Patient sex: M
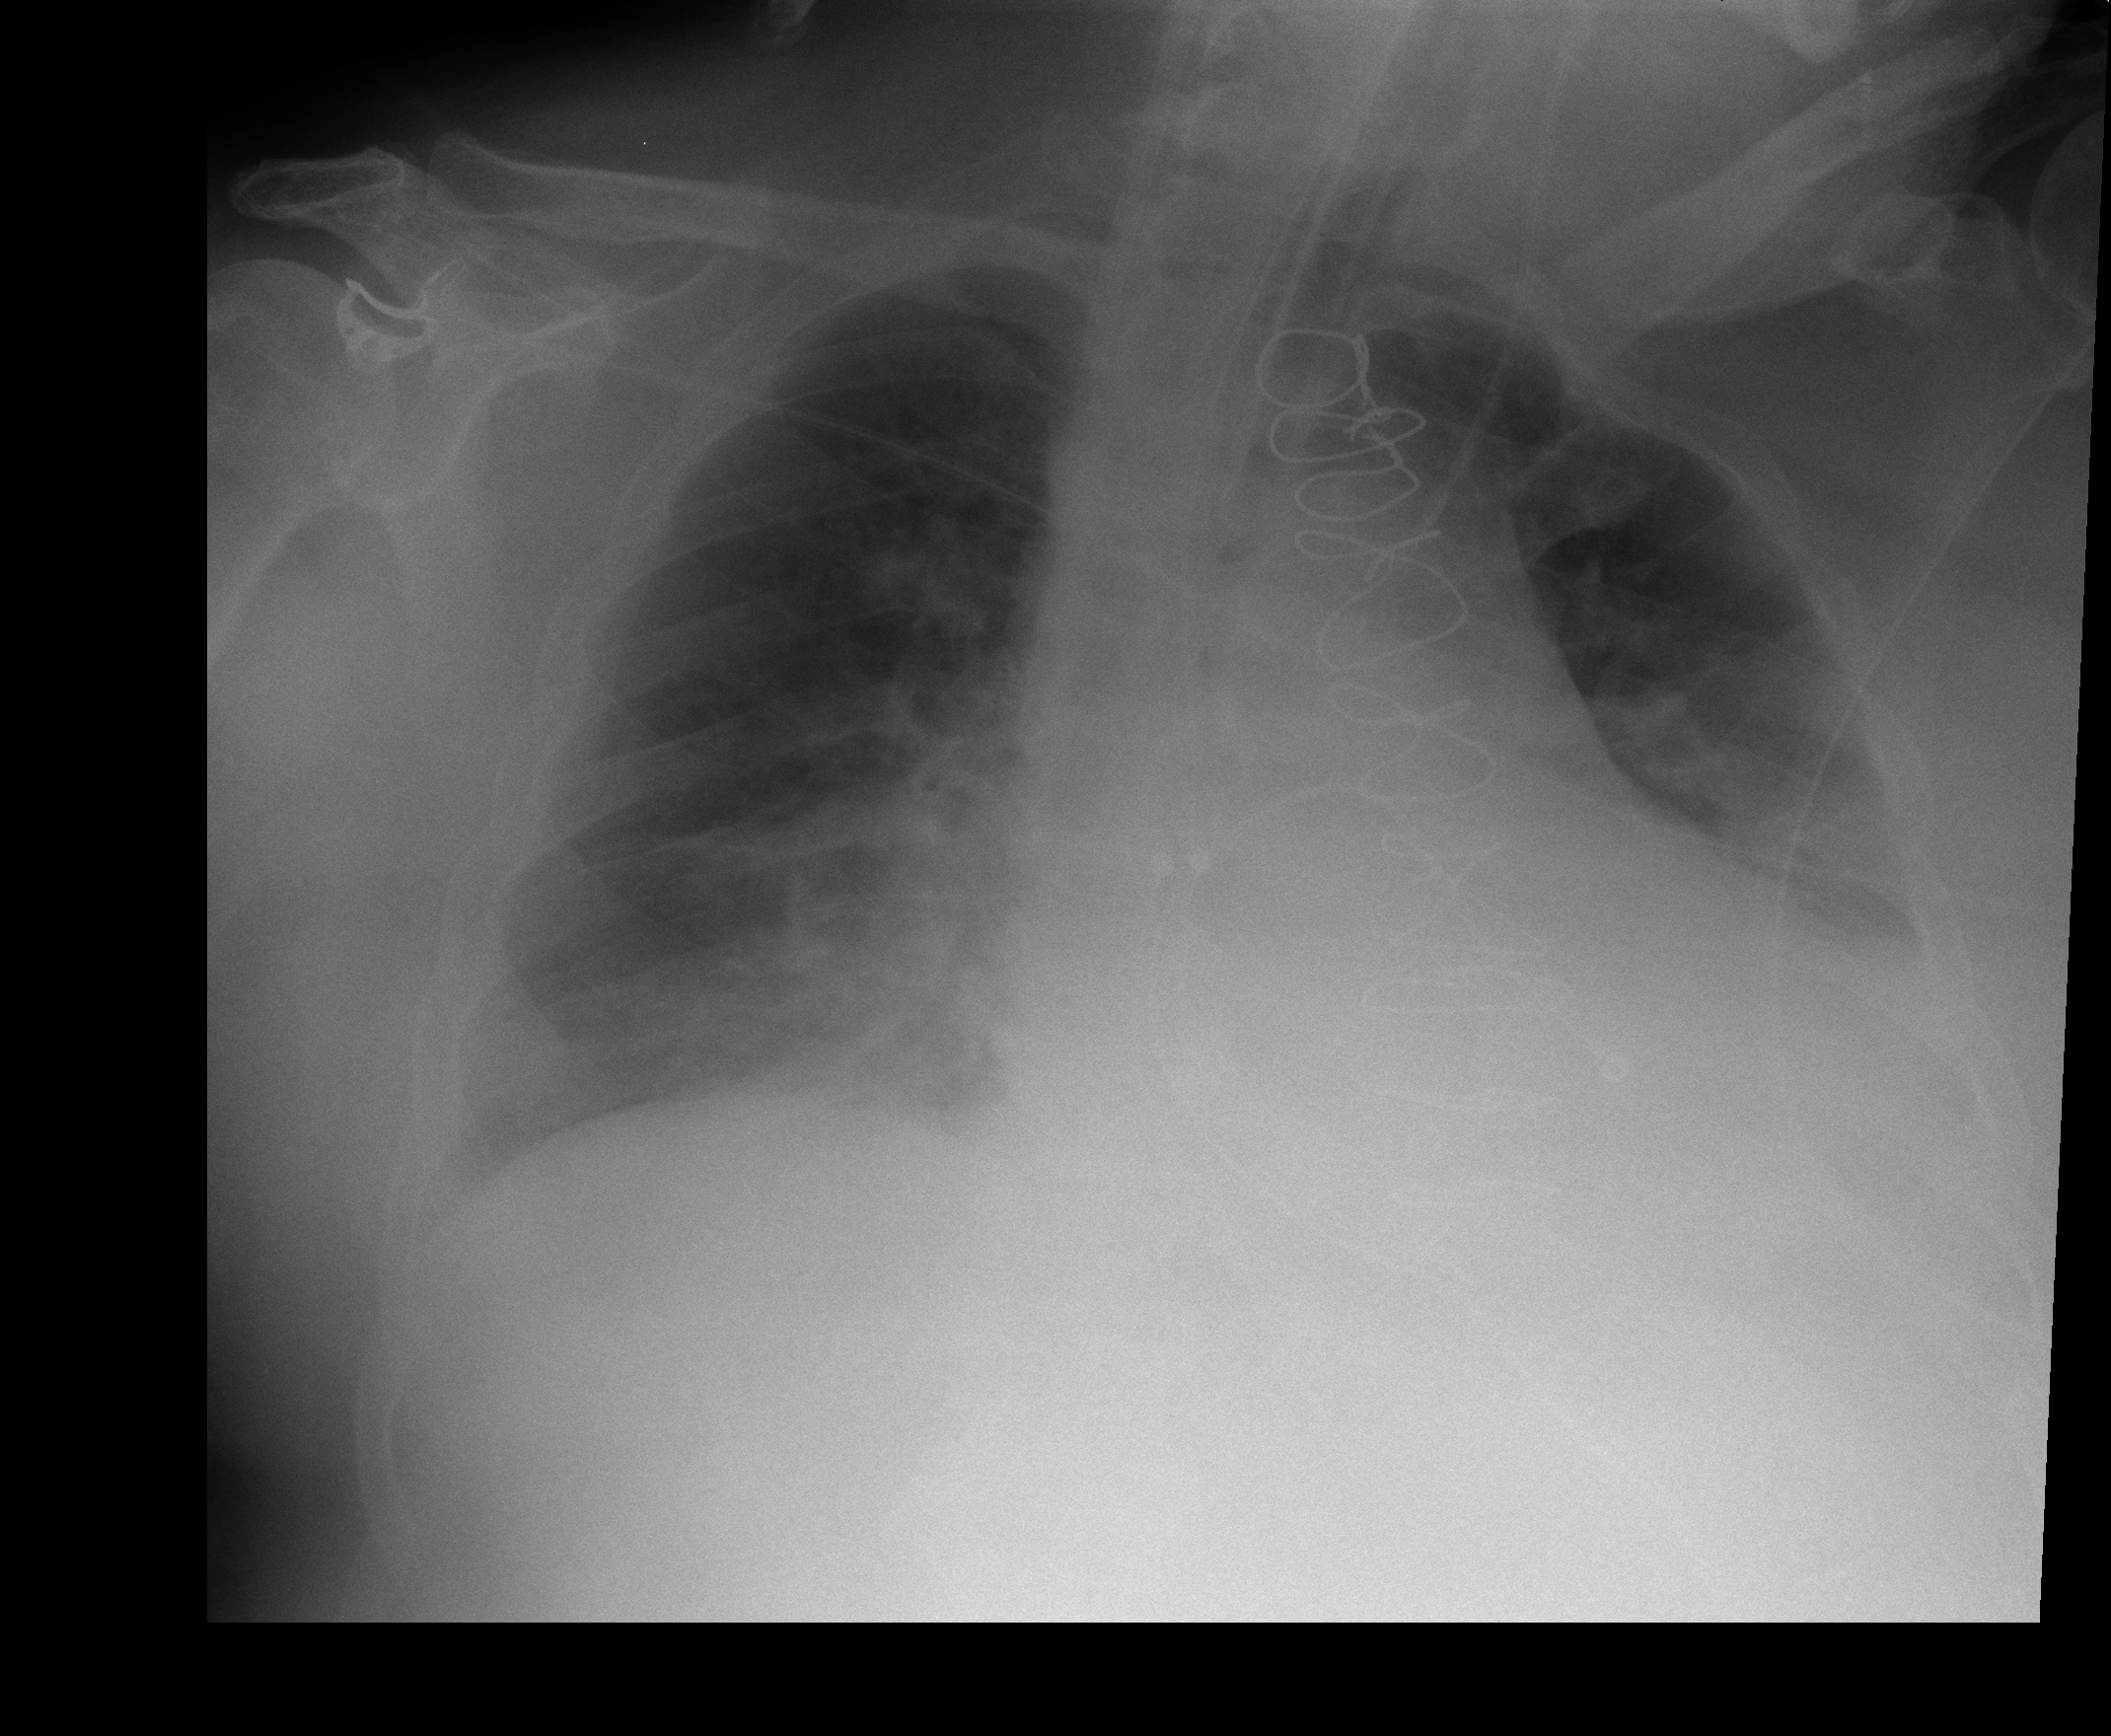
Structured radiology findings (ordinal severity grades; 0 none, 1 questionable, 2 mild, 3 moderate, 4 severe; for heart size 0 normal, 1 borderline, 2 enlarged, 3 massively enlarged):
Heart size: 0
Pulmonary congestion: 0
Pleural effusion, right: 1
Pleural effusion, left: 1
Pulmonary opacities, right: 0
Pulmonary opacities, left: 0
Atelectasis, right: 2
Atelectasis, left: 1